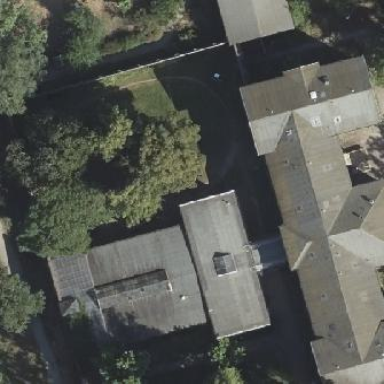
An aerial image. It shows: Hospital building.